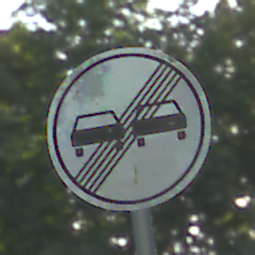
Verkehrszeichen: EndeUeberholverbot
Umgebung: Outdoor, Suburban
Tageszeit: SunriseSunset
Wetter: PartlyCloudy
Licht: Natural
Jahreszeit: NotSpecified
Kontrast: MediumContrast